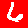
Digit: 6